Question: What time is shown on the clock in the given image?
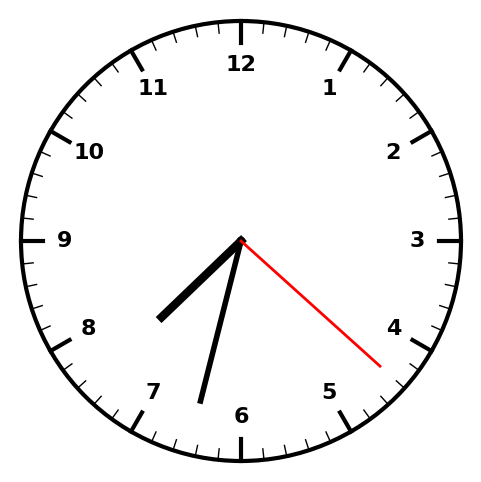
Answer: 07:32:22